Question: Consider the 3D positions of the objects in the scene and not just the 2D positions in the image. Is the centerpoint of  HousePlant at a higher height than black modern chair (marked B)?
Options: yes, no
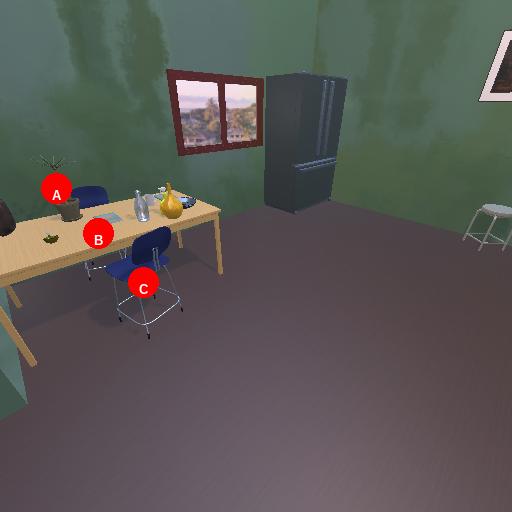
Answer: yes